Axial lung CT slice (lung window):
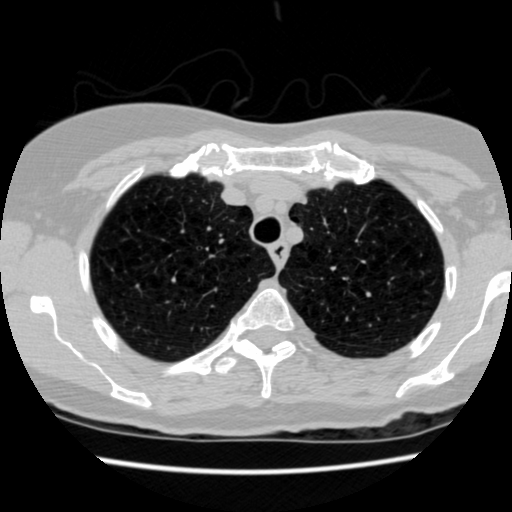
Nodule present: no